Interaction volume radius: 10 \u00c5
Interaction volume height: 15 \u00c5
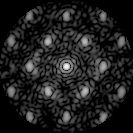
Disorder parameter: 0.3545